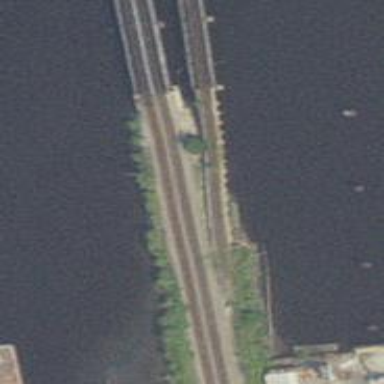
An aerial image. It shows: Disused railway.